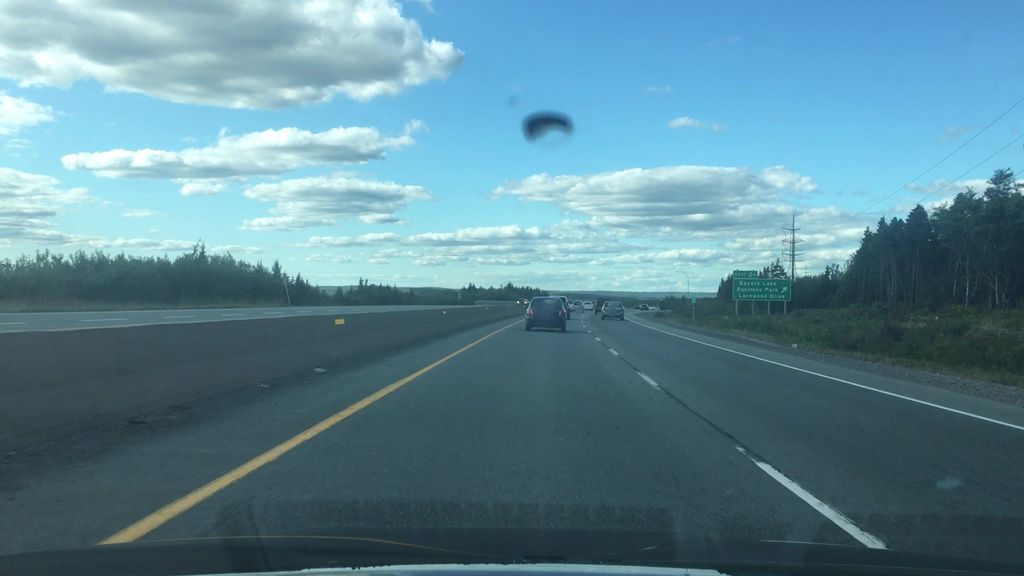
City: halifax